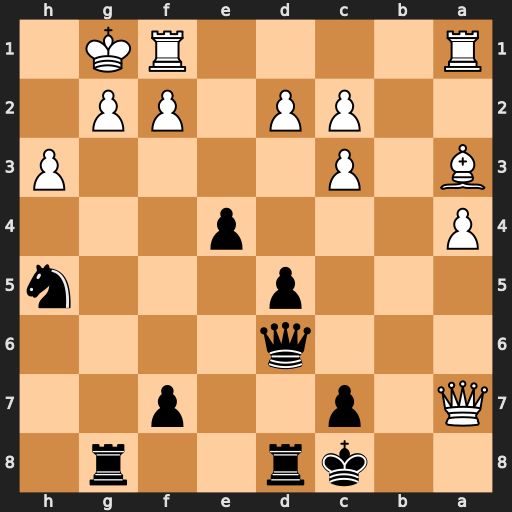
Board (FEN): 2kr2r1/Q1p2p2/3q4/3p3n/P3p3/B1P4P/2PP1PP1/R4RK1
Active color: b
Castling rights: -
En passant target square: -
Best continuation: Rxg2+ Kxg2 Nf4+ Kh2 Qe6